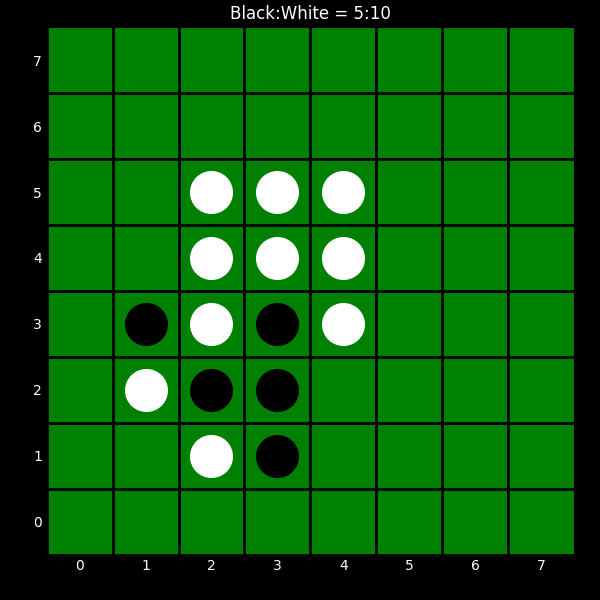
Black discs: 5
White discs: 10